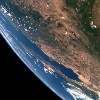
Label: land